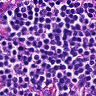
Metastatic tissue present: no